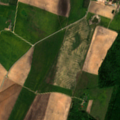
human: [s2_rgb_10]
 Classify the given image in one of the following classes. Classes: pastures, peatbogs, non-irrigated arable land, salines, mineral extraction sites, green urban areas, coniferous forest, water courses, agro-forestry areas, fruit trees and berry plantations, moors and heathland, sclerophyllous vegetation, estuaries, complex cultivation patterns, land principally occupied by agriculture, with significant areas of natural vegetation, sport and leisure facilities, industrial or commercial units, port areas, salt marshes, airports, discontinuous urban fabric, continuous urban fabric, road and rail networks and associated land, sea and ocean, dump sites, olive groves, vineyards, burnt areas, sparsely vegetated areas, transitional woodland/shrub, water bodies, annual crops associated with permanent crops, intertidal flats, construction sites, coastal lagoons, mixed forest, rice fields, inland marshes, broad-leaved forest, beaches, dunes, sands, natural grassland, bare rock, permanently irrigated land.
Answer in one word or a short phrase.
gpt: non-irrigated arable land, pastures, broad-leaved forest